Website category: auto
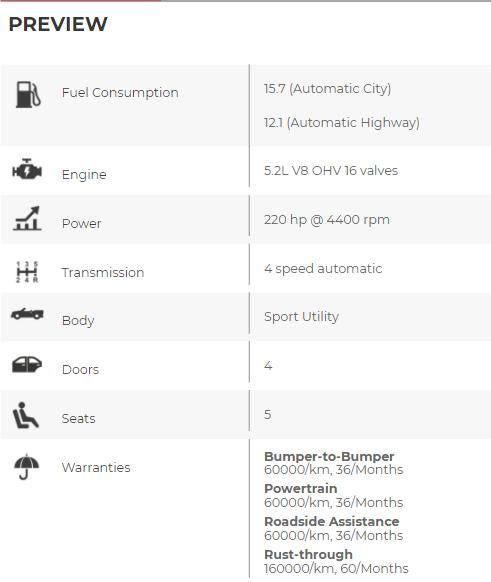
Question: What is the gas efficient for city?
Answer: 15.7 (Automatic City)

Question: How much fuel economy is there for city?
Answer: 15.7 (Automatic City)

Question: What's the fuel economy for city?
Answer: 15.7 (Automatic City)

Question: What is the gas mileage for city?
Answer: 15.7 (Automatic City)

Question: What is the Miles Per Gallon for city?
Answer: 15.7 (Automatic City)

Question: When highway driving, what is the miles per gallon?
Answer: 12.1 (Automatic Highway)

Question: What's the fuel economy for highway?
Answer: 12.1 (Automatic Highway)

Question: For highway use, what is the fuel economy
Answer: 12.1 (Automatic Highway)

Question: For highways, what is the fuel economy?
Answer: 12.1 (Automatic Highway)

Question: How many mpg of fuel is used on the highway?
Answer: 12.1 (Automatic Highway)

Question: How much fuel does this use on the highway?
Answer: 12.1 (Automatic Highway)

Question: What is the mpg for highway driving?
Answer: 12.1 (Automatic Highway)

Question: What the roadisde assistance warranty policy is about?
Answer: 60000/km, 36/Months

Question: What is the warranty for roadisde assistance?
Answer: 60000/km, 36/Months

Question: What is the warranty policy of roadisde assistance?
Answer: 60000/km, 36/Months

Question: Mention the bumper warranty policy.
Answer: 60000/km, 36/Months

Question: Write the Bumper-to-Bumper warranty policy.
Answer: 60000/km, 36/Months

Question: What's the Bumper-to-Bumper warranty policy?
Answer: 60000/km, 36/Months

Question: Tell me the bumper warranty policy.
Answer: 60000/km, 36/Months

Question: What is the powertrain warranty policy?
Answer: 60000/km, 36/Months

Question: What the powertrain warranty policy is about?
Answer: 60000/km, 36/Months

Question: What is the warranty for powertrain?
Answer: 60000/km, 36/Months